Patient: sex M, age 55
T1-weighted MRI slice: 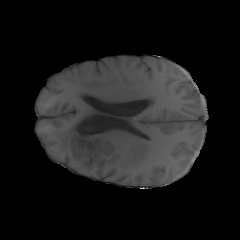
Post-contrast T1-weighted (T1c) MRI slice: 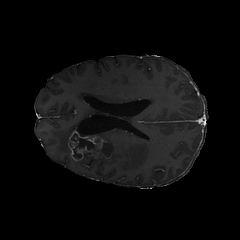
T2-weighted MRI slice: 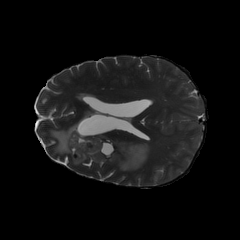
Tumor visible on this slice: yes
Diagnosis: Glioblastoma, IDH-wildtype
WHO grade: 4